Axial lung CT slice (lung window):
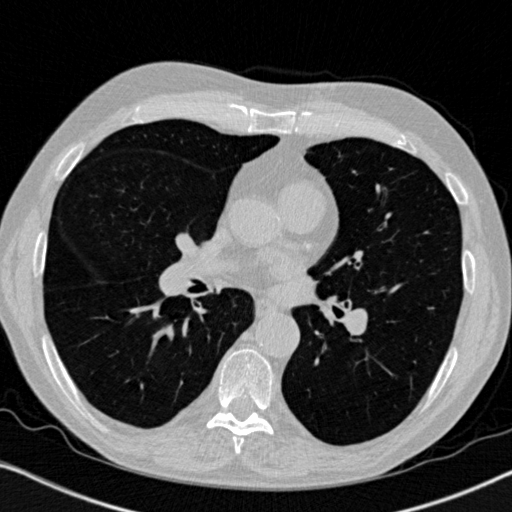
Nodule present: no